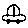
Label: car